Question: I have a div, and an image inside it. on the image I have the DB results, designed and placed with relative location on each div.
I want to cover some of the results (the most interesting one with color overlay), see image bellow:

How should I do it without adding another div on top of it?
backgroup will not help here, because the image is higher z index than the div..
I want to be able to do it as easiest as I can with CSS, because I will get the property from the DB query , and set the class for the relevant result rows..
Does someone has creative idea please? :)
Thanks.
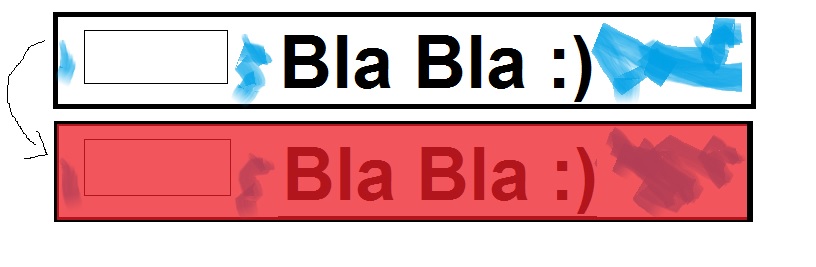
Answer: Thank you all,
So I am checking on the DB for the property, if exist I am appending new div as child for the result Div and this is the CSS:
'''
div.cheapest {
background: red;
z-index:85;
position:absolute;
top:0px;
left:0px;
width:100%;
height:100%;
opacity:.3;
}
'''